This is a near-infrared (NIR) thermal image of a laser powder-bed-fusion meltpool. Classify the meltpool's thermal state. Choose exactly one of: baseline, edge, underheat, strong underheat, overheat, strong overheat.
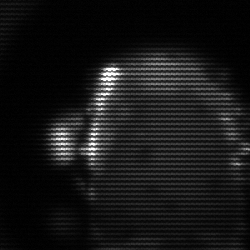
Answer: baseline